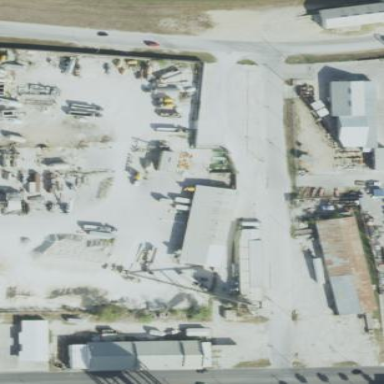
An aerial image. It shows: Industrial area.